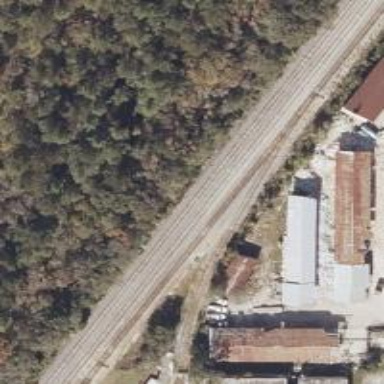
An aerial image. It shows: Abandoned railway spur.